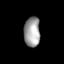
Tissue: skin
Cell type: Others
Senescence score: 0.7826
Nuclear area (px): 468
Mean DAPI intensity: 160.442